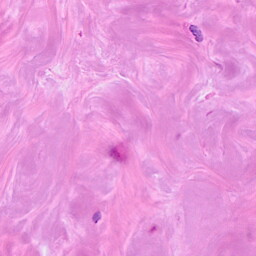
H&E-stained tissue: Breast